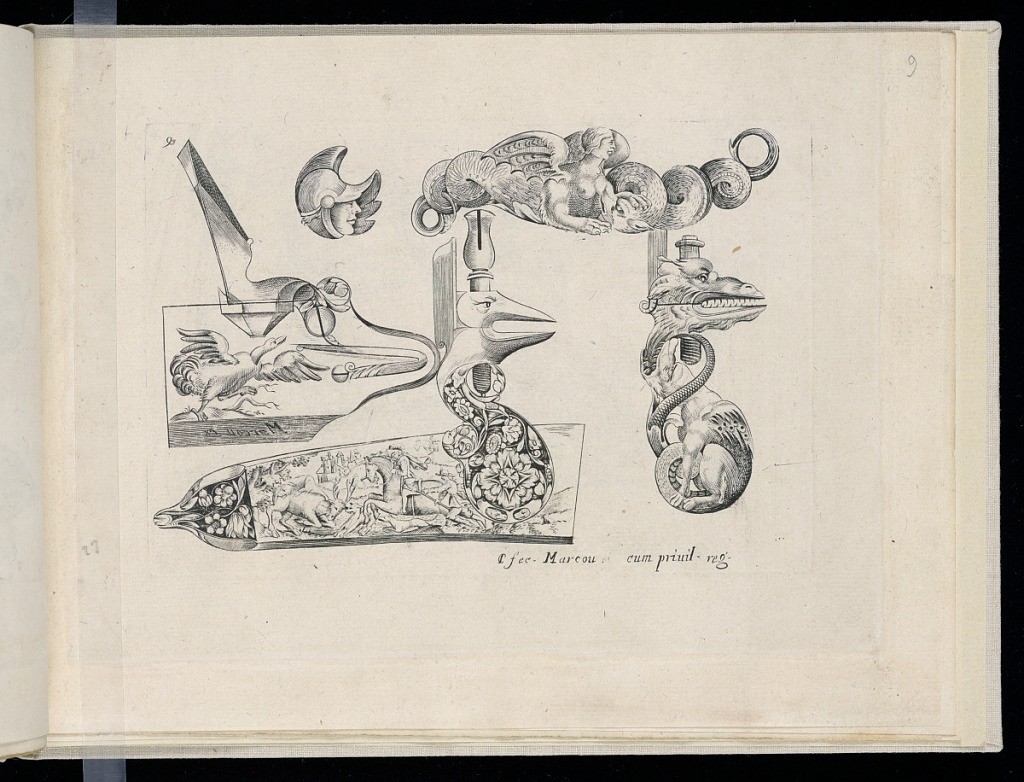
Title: Designs for Gun Parts and Ornament
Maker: François Marcou, French, 1595 – 1660
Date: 1657
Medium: Engraving on laid paper
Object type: Print
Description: Designs for gun parts (flintlock and ornament) decorated with grotesque ornament, mascarons (masks), fantastical animals and birds, foliate scrolls, scrolling leaves (rinceaux), fleurons, flowers, hippocampus (seahorse), sphinx, and a hunting scene within a landscape on the sideplate of the lower flintlock. The plate is signed and numbered in reverse (counterproof).